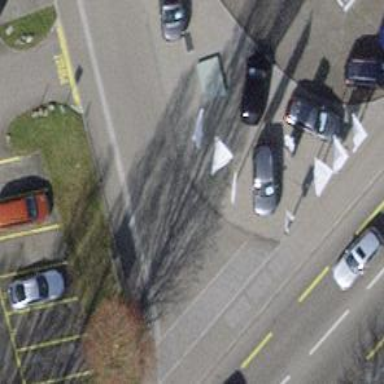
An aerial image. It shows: Flagpole which is man-made.